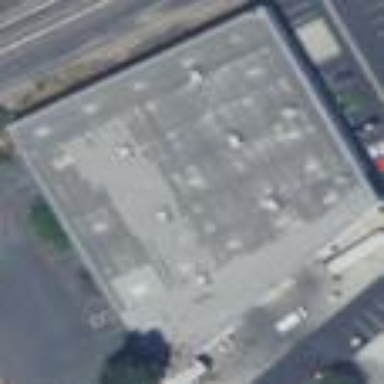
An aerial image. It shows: Industrial building.